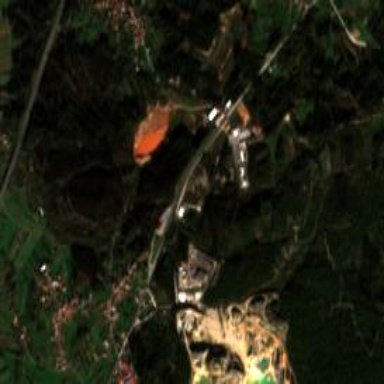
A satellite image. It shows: Quarry area.